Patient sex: F
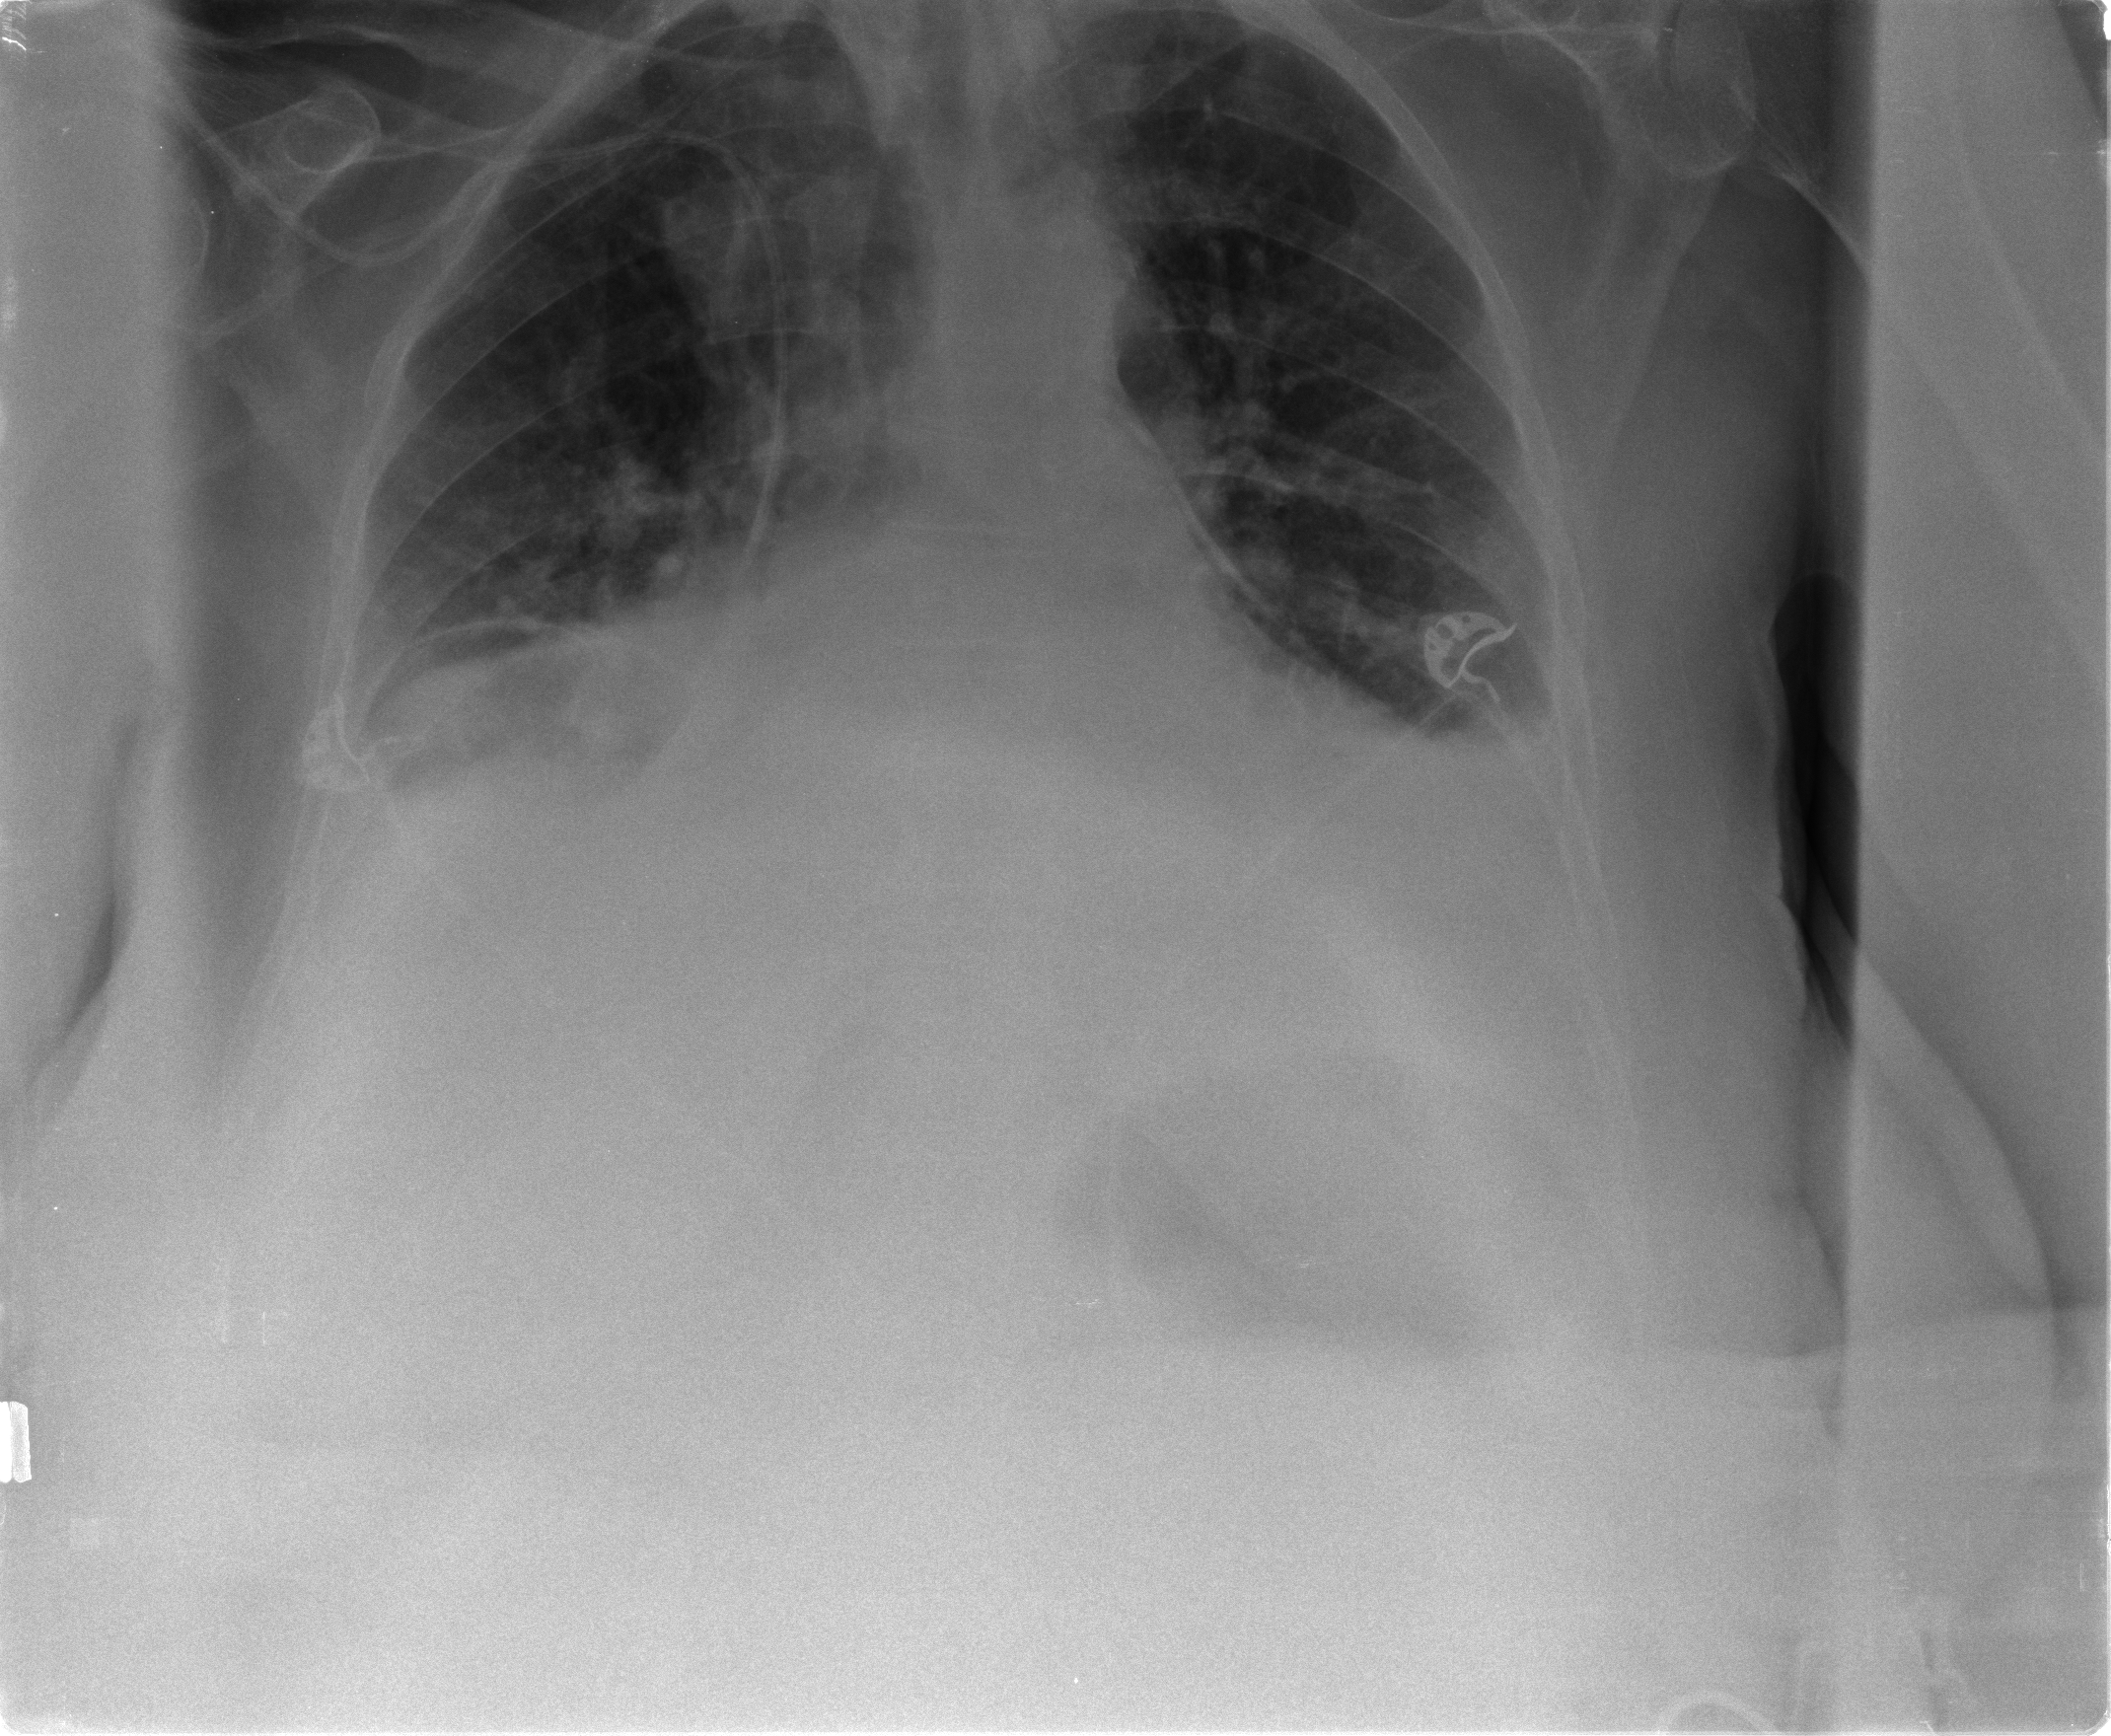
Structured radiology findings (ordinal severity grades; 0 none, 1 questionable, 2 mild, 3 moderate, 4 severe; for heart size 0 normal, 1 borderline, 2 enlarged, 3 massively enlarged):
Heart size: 2
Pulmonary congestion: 0
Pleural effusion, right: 2
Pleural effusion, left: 2
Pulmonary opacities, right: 2
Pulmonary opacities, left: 2
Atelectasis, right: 2
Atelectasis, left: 2